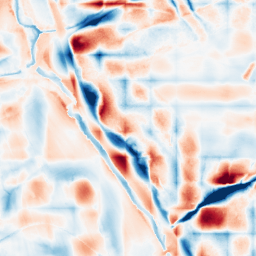
Category: wavelet
Decomposition family: wavelet_biorthogonal
Decomposition parameters: wavelet: bior2.4
level: 5
Upsampling method: bicubic
Upsampling parameters: scale: 2
Upsampling scale: 2